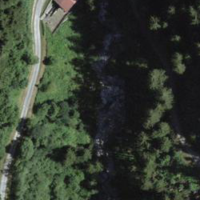
EUNIS habitat code: 43
Species observed at this site:
Petasites albus